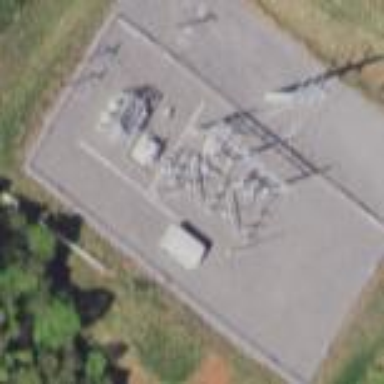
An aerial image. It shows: Distribution level power substation enclosed by fence.